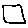
Label: square